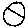
Label: circle